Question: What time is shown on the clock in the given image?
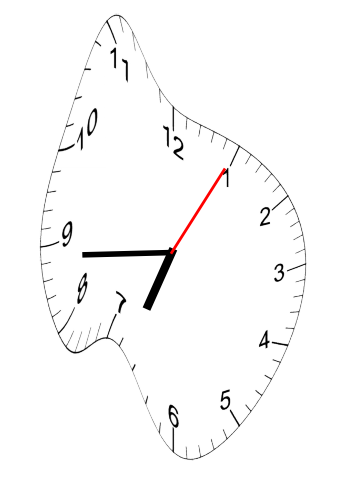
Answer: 06:44:05